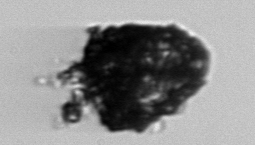
Label: Stenosemella_pacifica